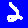
Digit: 2